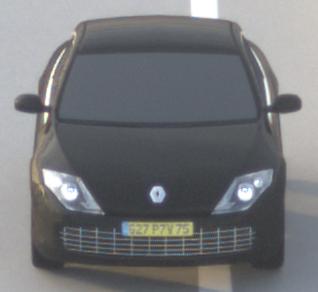
Make: Renault
Model: Laguna Coupé TCe 170
Detailed model: Laguna (III) Coupé
Model produced from: 2010/11
Model produced until: 2011/05
Doors: 2
Color: black
Road condition: dry road
Daytime: sunrise or sunset
Contrast: low contrast